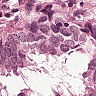
Metastatic tissue present: yes